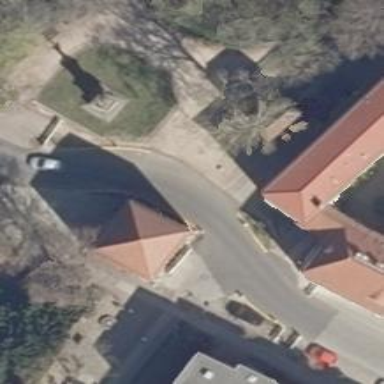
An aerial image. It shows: Memorial featuring statue.